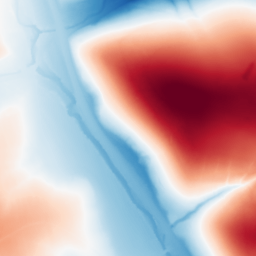
Category: trend_removal
Decomposition family: polynomial_high
Decomposition parameters: degree: 5
Upsampling method: cubic_mitchell
Upsampling parameters: scale: 8
Upsampling scale: 8